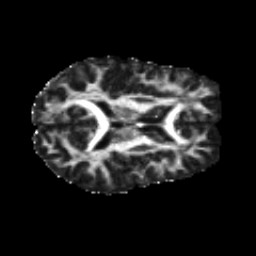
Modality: FA
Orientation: axial
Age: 20
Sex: male
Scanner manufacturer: siemens
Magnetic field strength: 3 T
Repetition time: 8.8 s
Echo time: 0.085 s